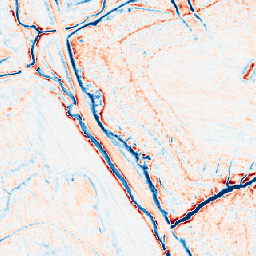
Category: edge_preserving
Decomposition family: anisotropic_diffusion
Decomposition parameters: iterations: 20
kappa: 30
gamma: 0.15
Upsampling method: nearest
Upsampling parameters: scale: 4
Upsampling scale: 4